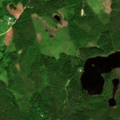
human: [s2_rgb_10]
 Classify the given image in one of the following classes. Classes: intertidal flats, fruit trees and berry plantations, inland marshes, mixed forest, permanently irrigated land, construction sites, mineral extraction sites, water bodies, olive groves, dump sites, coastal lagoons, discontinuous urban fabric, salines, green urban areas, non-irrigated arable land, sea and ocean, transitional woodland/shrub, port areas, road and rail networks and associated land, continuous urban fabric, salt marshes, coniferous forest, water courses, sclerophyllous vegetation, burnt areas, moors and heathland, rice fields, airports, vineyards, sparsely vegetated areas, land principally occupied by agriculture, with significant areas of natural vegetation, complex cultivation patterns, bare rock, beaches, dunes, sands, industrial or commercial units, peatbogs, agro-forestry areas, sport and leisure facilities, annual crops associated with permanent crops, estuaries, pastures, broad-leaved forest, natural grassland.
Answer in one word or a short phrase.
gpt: coniferous forest, mixed forest